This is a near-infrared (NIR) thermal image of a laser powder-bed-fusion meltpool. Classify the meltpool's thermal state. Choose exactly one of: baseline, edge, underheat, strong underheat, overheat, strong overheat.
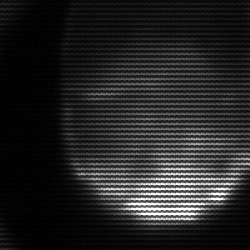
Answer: edge